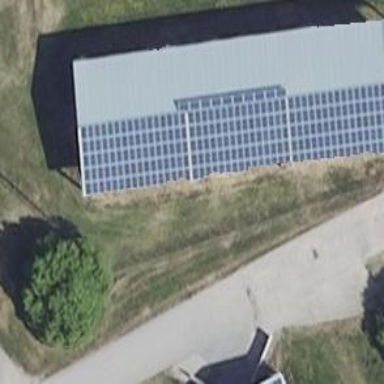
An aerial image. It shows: Small solar photovoltaic panel generator is producing electricity.